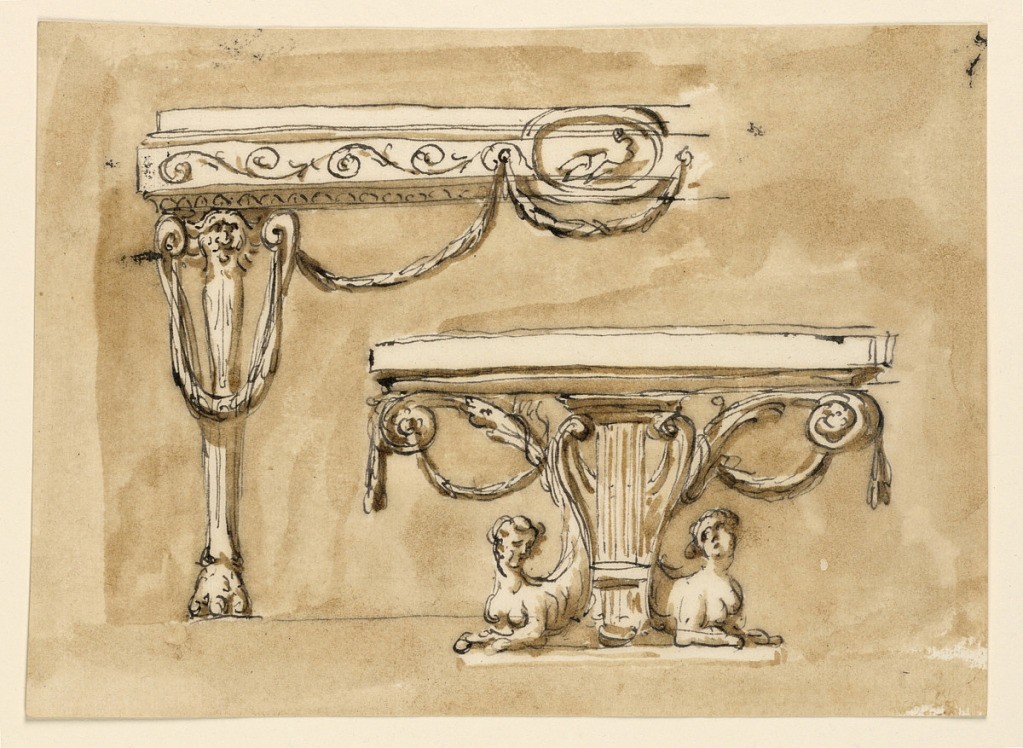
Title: Console tables
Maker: Giuseppe Barberi, Italian, 1746–1809
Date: ca. 1785–1790
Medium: Pen and brown ink, brush and brown wash on off-white laid paper
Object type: Drawing
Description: Above a left side: the leg is a chimera seen from the front, the upper parts of which are framed by two scrolls supporting a festoon in front of the leg, and another one hanging toward the center of the frieze. Frame and top form an entablature with, in the center, an oval medallion with a figure in front of it. Below hangs a festoon. Below, at right: the support is a lyre and the scrolls of half-figures of sphinxes beside it. Below is a base. Festoons hang from rinceaux. Usual background.